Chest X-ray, PA view. Patient: 39 years old, sex M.
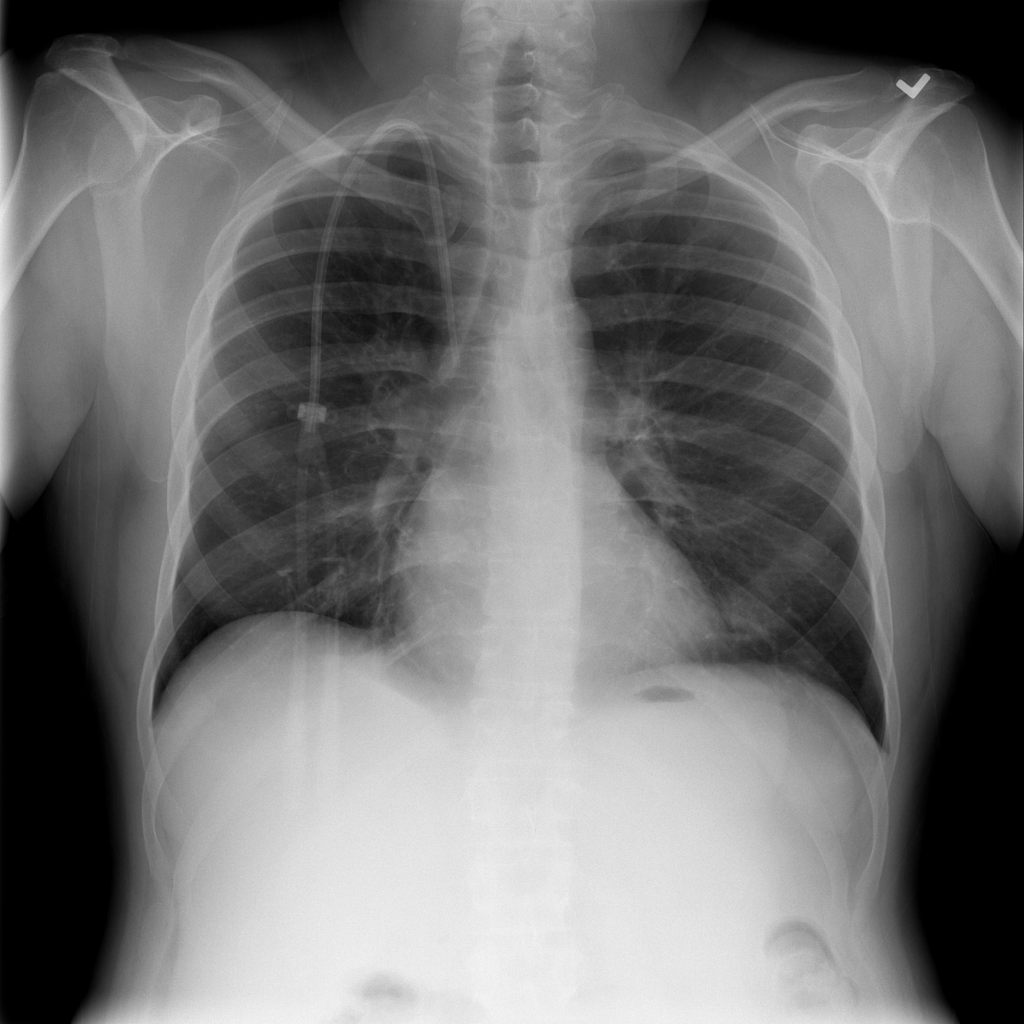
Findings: No Finding